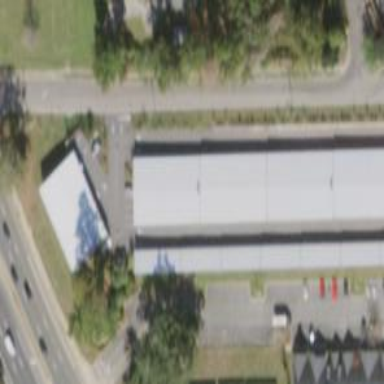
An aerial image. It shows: Commercial area with storage rental shop.